Question: I am trying to setup publishing/deployment of an asp.net mvc project from visual studio to a box running IIS 7.5/Windows Server 2008. I found <URL> useful tutorial and know I need to install something called web deploy.
When I go to install this from Web Platform Installer I see a few options: web deployment tool 2.1, web deploy 3.5 and
web deploy 3.5 for hosting servers.
Which one do I need? What is the difference?

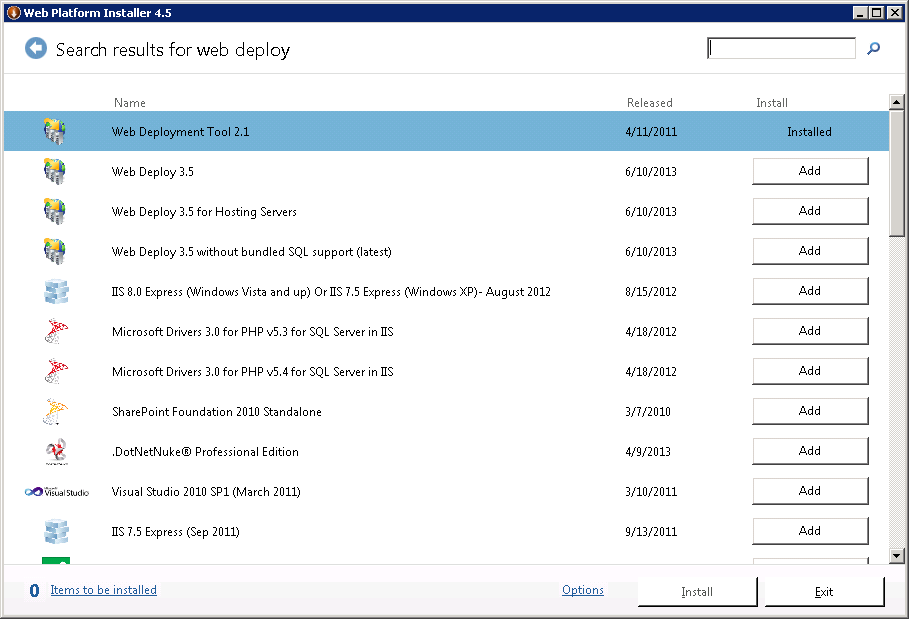
Answer: Web Deploy is just a tool to help automate deploying your ASP.NET web site to many different web server configurations. It does not matter what version of VS you have. The latest version is 3.5 and it just several added features compared to 2.1
Here is a link to the download which will give you lots more information than Web Platform Installer
<URL>
Here is the blog from the MS IIS team that talks about the various versions and features
<URL>